Field crop: maize
Growth stage: 2
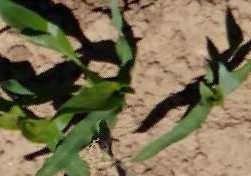
Species: maize